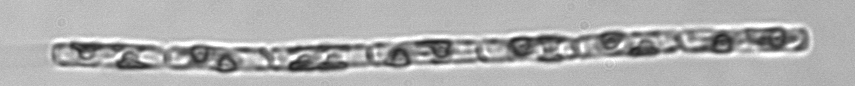
Label: Guinardia_delicatula